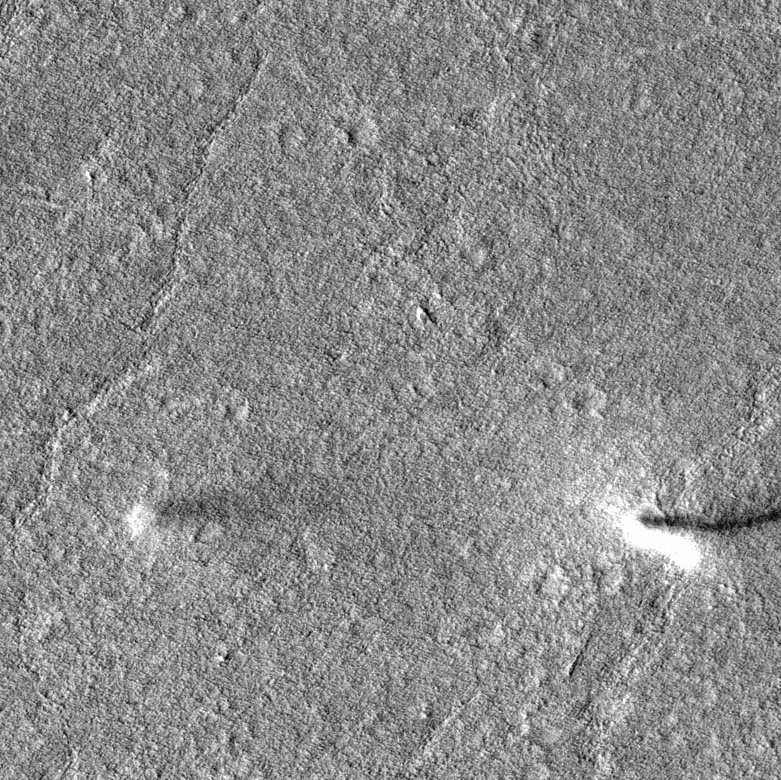
Label: dustdevil, dustdevil